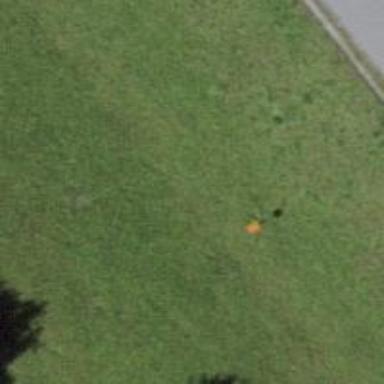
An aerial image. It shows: Aerial marker.